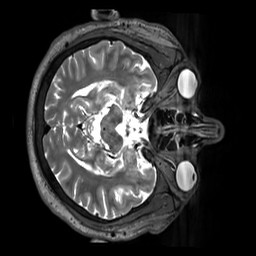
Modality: T2w
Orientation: axial
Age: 32
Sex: male
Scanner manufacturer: siemens
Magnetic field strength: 3 T
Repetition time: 3.2 s
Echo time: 0.412 s